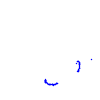
Particle: proton